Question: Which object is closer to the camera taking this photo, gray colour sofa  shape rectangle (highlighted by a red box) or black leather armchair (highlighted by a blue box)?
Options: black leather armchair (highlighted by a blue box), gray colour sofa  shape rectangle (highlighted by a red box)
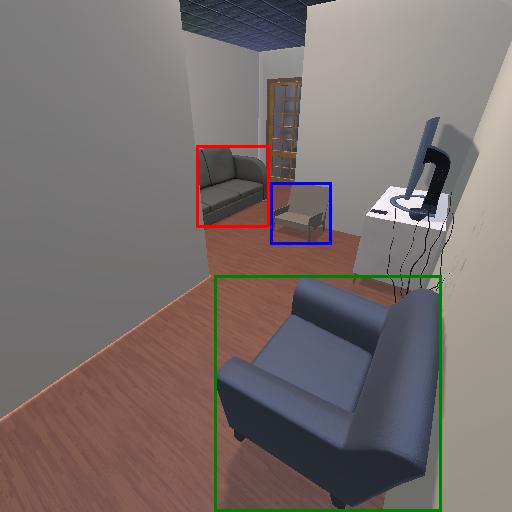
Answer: black leather armchair (highlighted by a blue box)